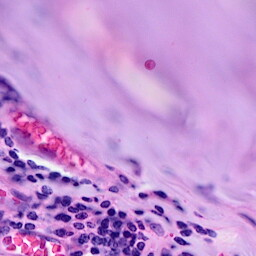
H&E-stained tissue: Breast